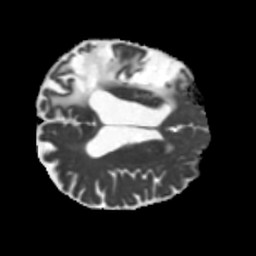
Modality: MD
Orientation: axial
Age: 52
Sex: male
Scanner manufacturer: siemens
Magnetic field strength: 3 T
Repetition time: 5.25 s
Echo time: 0.08 s